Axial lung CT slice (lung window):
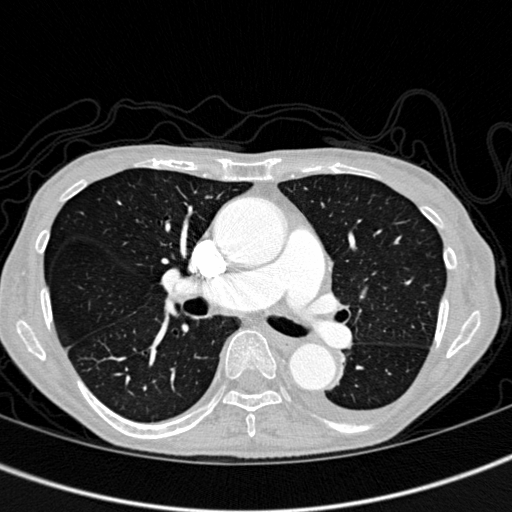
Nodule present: no